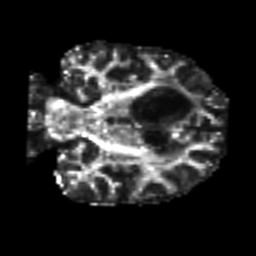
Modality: FA
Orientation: coronal
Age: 54
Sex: female
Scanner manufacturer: siemens
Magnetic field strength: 3 T
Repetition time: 7.3 s
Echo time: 0.087 s